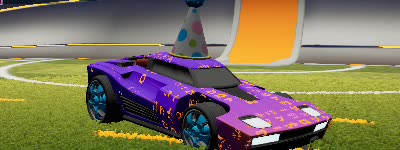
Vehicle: breakout